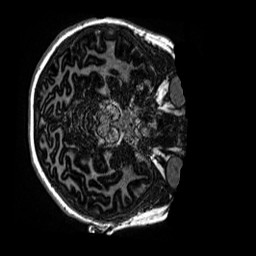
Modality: MP2RAGE
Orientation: axial
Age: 11
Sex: female
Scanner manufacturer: siemens
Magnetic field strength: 3 T
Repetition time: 4 s
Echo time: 0.00299 s